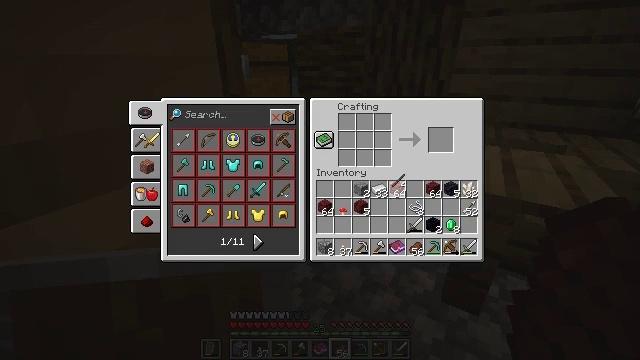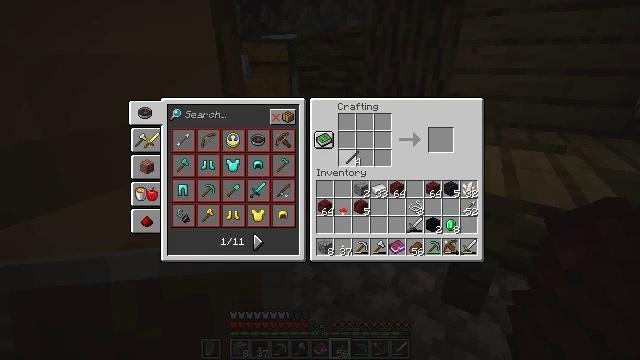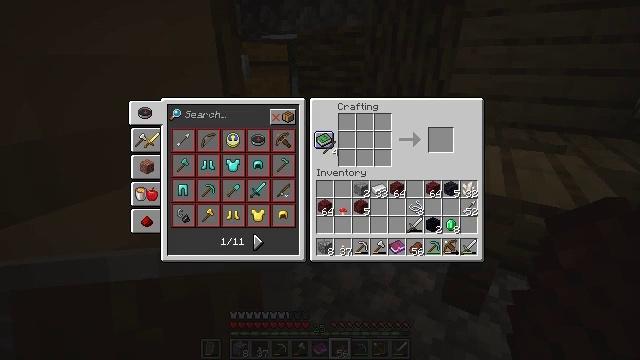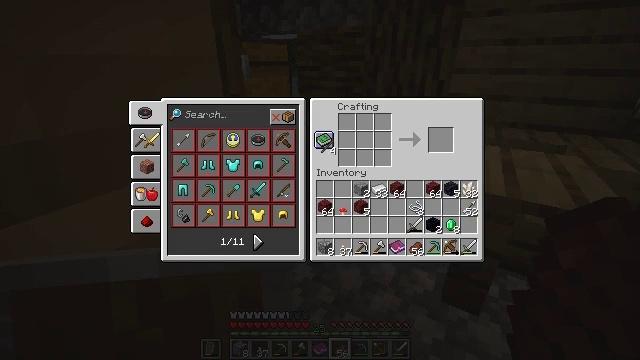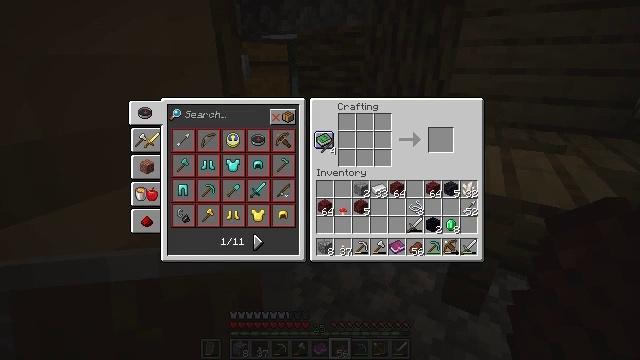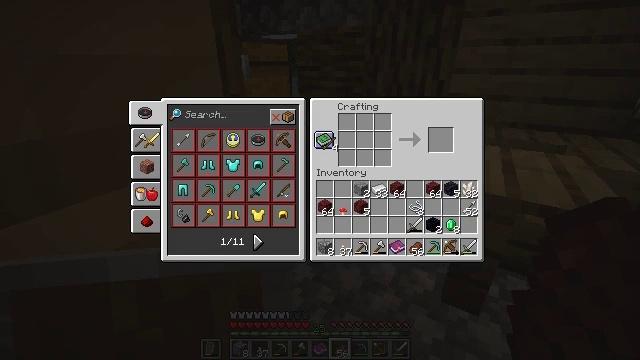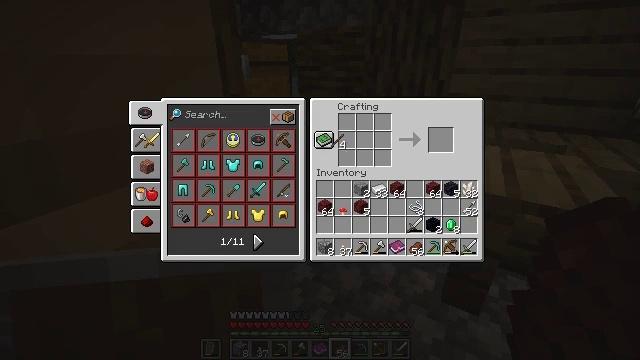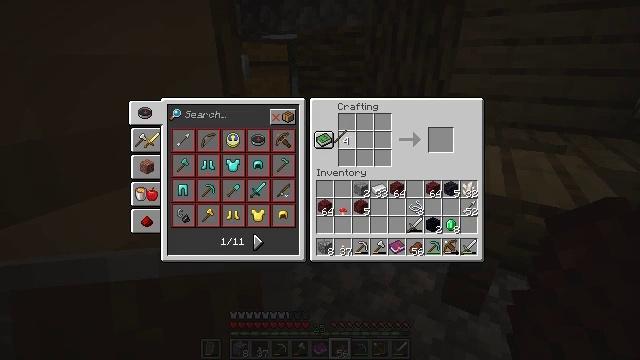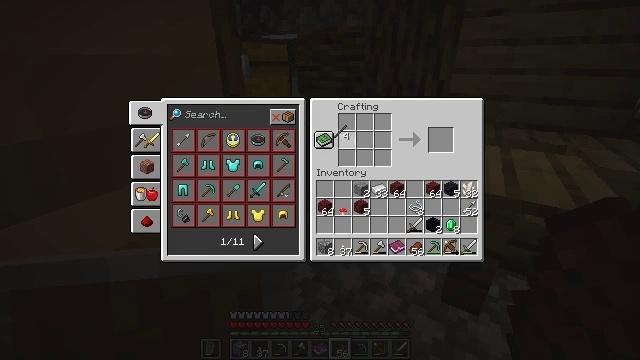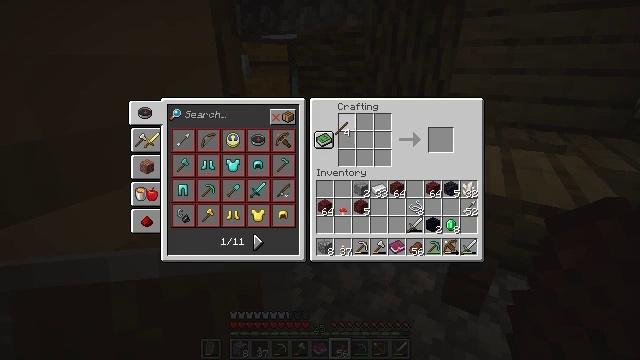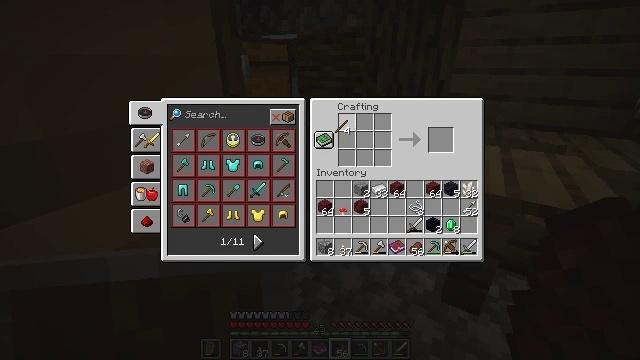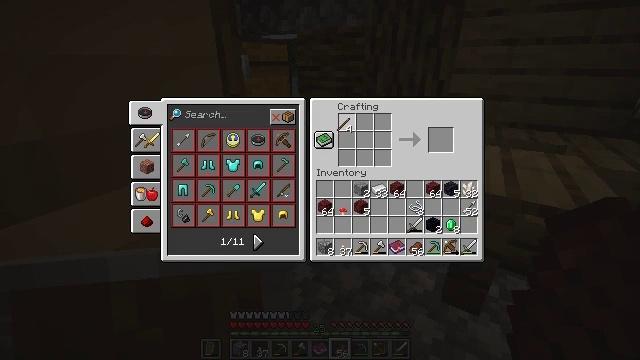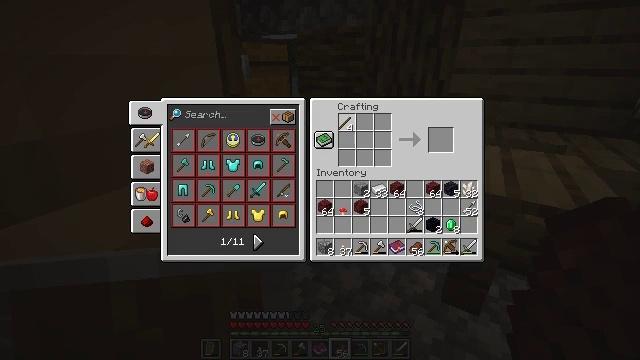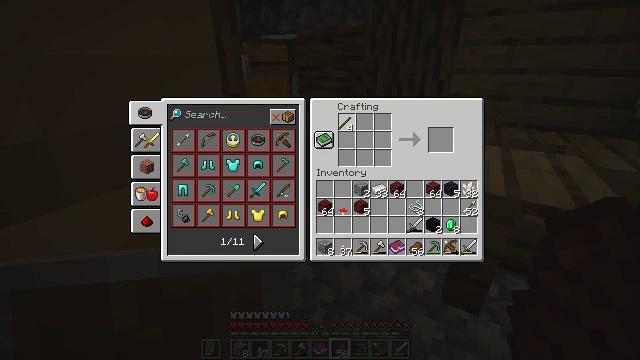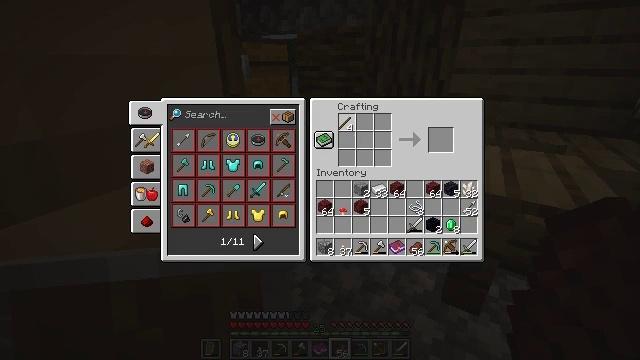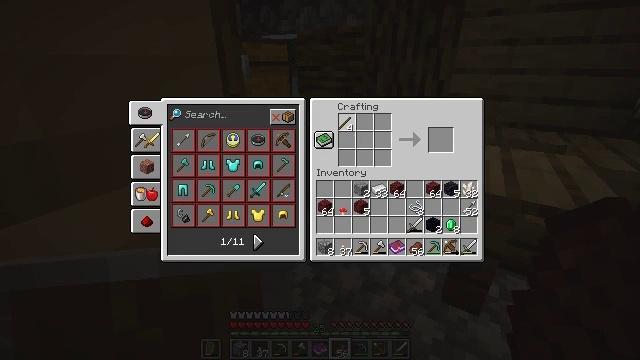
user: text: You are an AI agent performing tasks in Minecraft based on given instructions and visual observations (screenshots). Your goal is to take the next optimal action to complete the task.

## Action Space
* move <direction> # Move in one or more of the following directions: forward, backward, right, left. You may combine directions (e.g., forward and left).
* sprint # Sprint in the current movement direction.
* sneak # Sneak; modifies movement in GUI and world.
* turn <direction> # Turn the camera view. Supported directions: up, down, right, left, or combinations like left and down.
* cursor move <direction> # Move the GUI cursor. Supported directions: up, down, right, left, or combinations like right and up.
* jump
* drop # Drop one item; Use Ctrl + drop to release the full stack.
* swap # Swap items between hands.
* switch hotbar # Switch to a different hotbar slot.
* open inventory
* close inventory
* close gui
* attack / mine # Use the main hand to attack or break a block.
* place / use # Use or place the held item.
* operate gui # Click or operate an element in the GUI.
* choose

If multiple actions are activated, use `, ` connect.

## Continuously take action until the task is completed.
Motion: motion action
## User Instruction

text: Make a bow at the crafting table.
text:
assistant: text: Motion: turn left and up
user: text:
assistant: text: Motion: turn left and up
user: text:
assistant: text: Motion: no_op
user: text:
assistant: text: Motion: no_op
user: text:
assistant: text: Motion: no_op
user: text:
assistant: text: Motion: turn right
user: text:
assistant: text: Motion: no_op
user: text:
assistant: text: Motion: no_op
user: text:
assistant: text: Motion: no_op
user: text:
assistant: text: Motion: no_op
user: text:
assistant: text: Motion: no_op
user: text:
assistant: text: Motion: no_op
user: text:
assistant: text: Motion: no_op
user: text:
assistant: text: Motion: no_op
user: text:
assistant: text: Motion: no_op
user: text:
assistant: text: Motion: use / place
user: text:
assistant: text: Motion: use / place
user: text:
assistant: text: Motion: use / place
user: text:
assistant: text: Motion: turn down, use / place
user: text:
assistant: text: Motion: use / place
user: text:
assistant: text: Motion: use / place
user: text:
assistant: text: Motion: use / place
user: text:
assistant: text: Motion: use / place
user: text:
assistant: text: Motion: no_op
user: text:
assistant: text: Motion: turn right and down
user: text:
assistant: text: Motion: turn right and down
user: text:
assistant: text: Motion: no_op
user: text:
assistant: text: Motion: no_op
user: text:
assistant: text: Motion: turn up
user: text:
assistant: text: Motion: no_op